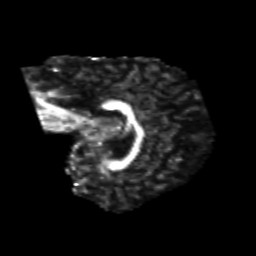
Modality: FA
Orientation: sagittal
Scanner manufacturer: siemens
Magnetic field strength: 3 T
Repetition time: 6.8 s
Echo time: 0.093 s